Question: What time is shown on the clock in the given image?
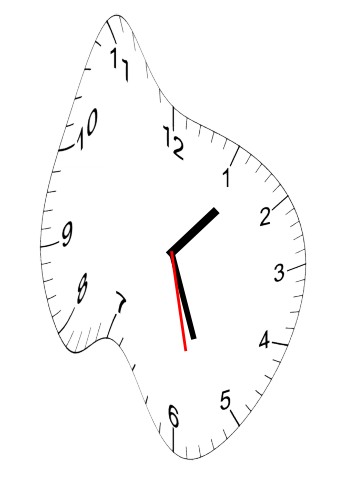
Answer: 01:26:28